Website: macys
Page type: customer-info-address
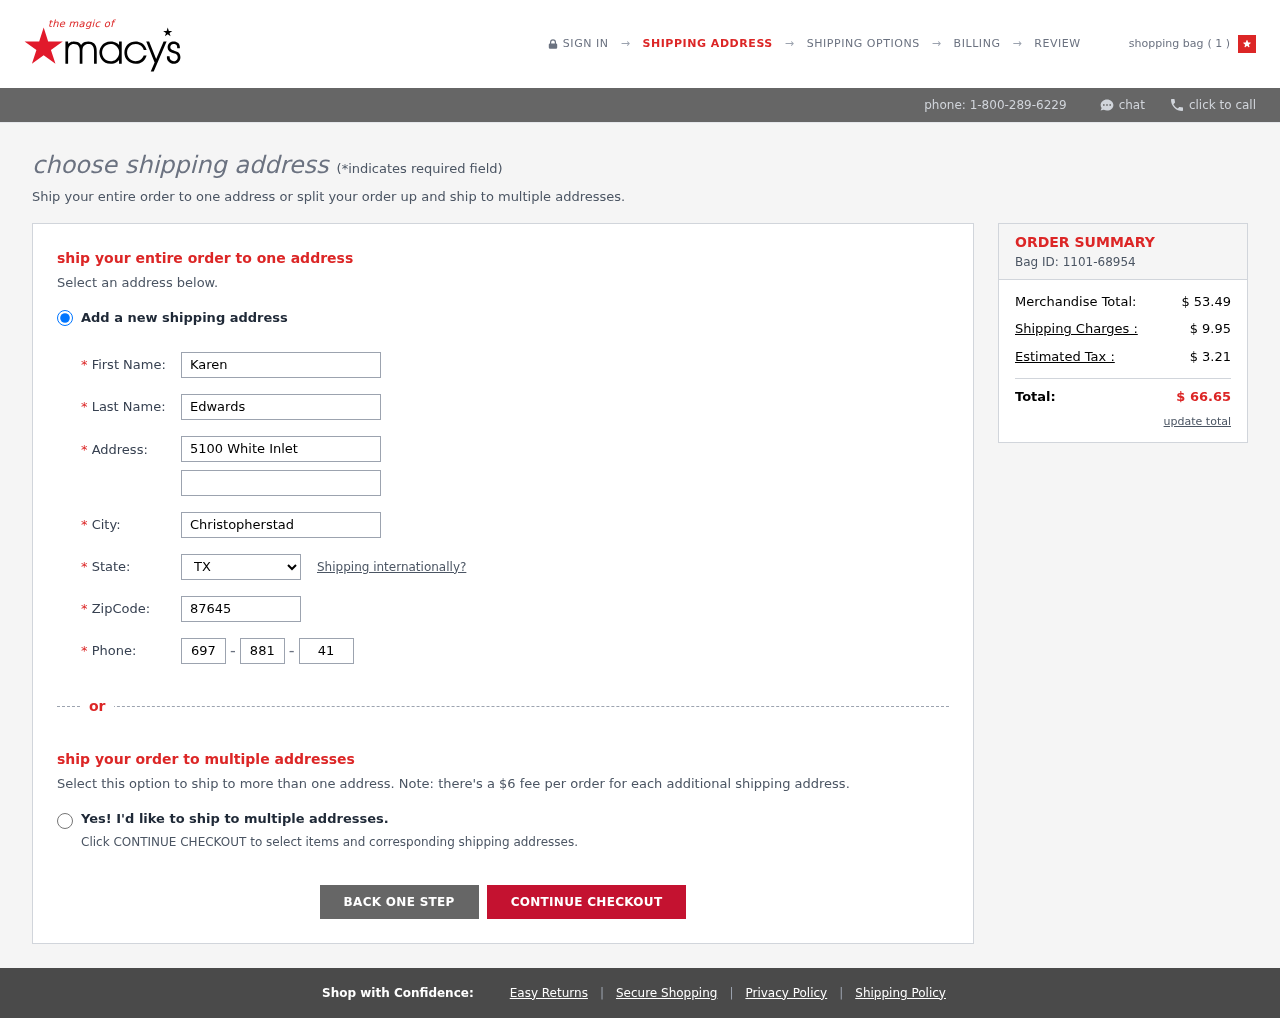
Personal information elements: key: PII_CITY
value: Christopherstad
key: PII_FIRSTNAME
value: Karen
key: PII_LASTNAME
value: Edwards
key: PII_PHONE_AREA
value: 697
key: PII_PHONE_PREFIX
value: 881
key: PII_PHONE_SUFFIX
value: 4187
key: PII_POSTCODE
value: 87645
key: PII_STATE_ABBR
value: TX
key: PII_STREET
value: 5100 White Inlet
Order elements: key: ORDER_NUM_ITEMS
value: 1
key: ORDER_ID
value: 1101-68954
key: ORDER_SUBTOTAL
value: $ 53.49
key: ORDER_SHIPPING_COST
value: $ 9.95
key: ORDER_TAX
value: $ 3.21
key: ORDER_TOTAL
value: $ 66.65